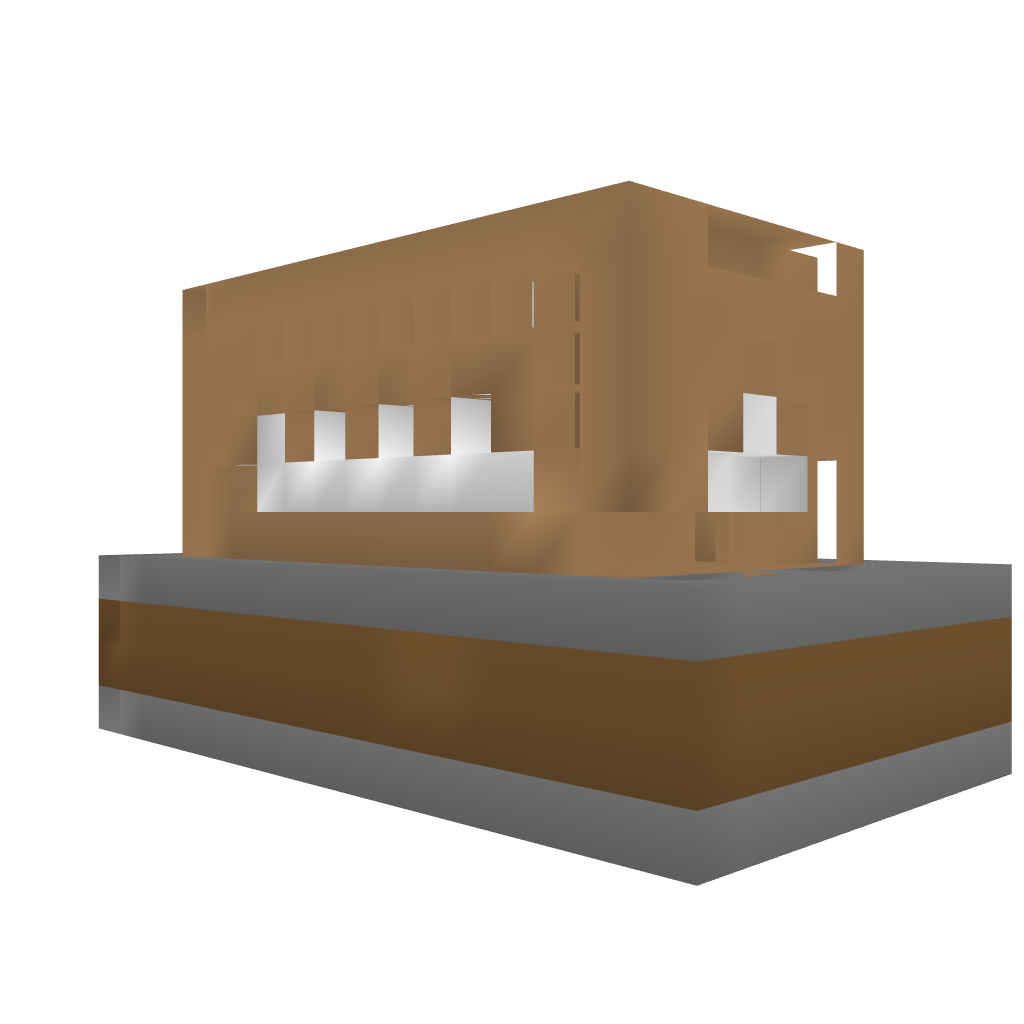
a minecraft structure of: Office cube wooden house no roof 40% earth below